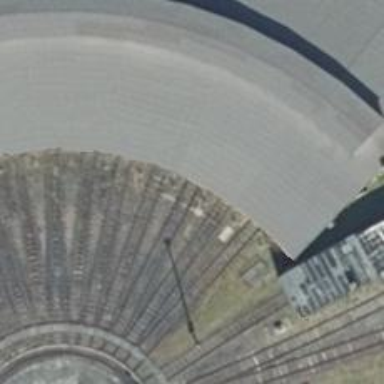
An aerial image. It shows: Railway yard used for servicing trains.